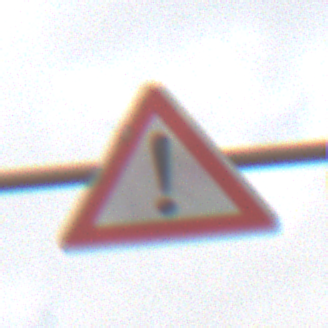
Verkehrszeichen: Gefahrenstelle
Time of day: MorningAfternoon
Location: Outdoor (Nature)
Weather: Overcast
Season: NotSpecified
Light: Natural